Interaction volume radius: 10 \u00c5
Interaction volume height: 15 \u00c5
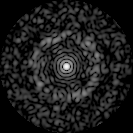
Disorder parameter: 0.8171